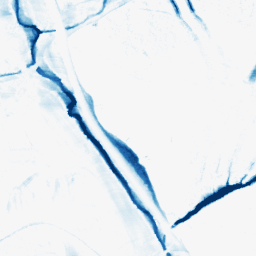
Category: morphological
Decomposition family: morphological_ellipse
Decomposition parameters: operation: closing
width: 10
height: 30
Upsampling method: edge_directed
Upsampling parameters: scale: 2
Upsampling scale: 2